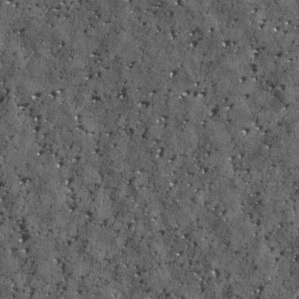
Label: non_frost